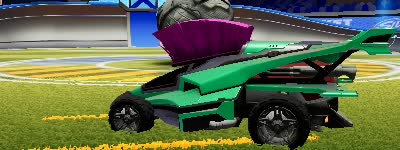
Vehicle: aftershock